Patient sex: M
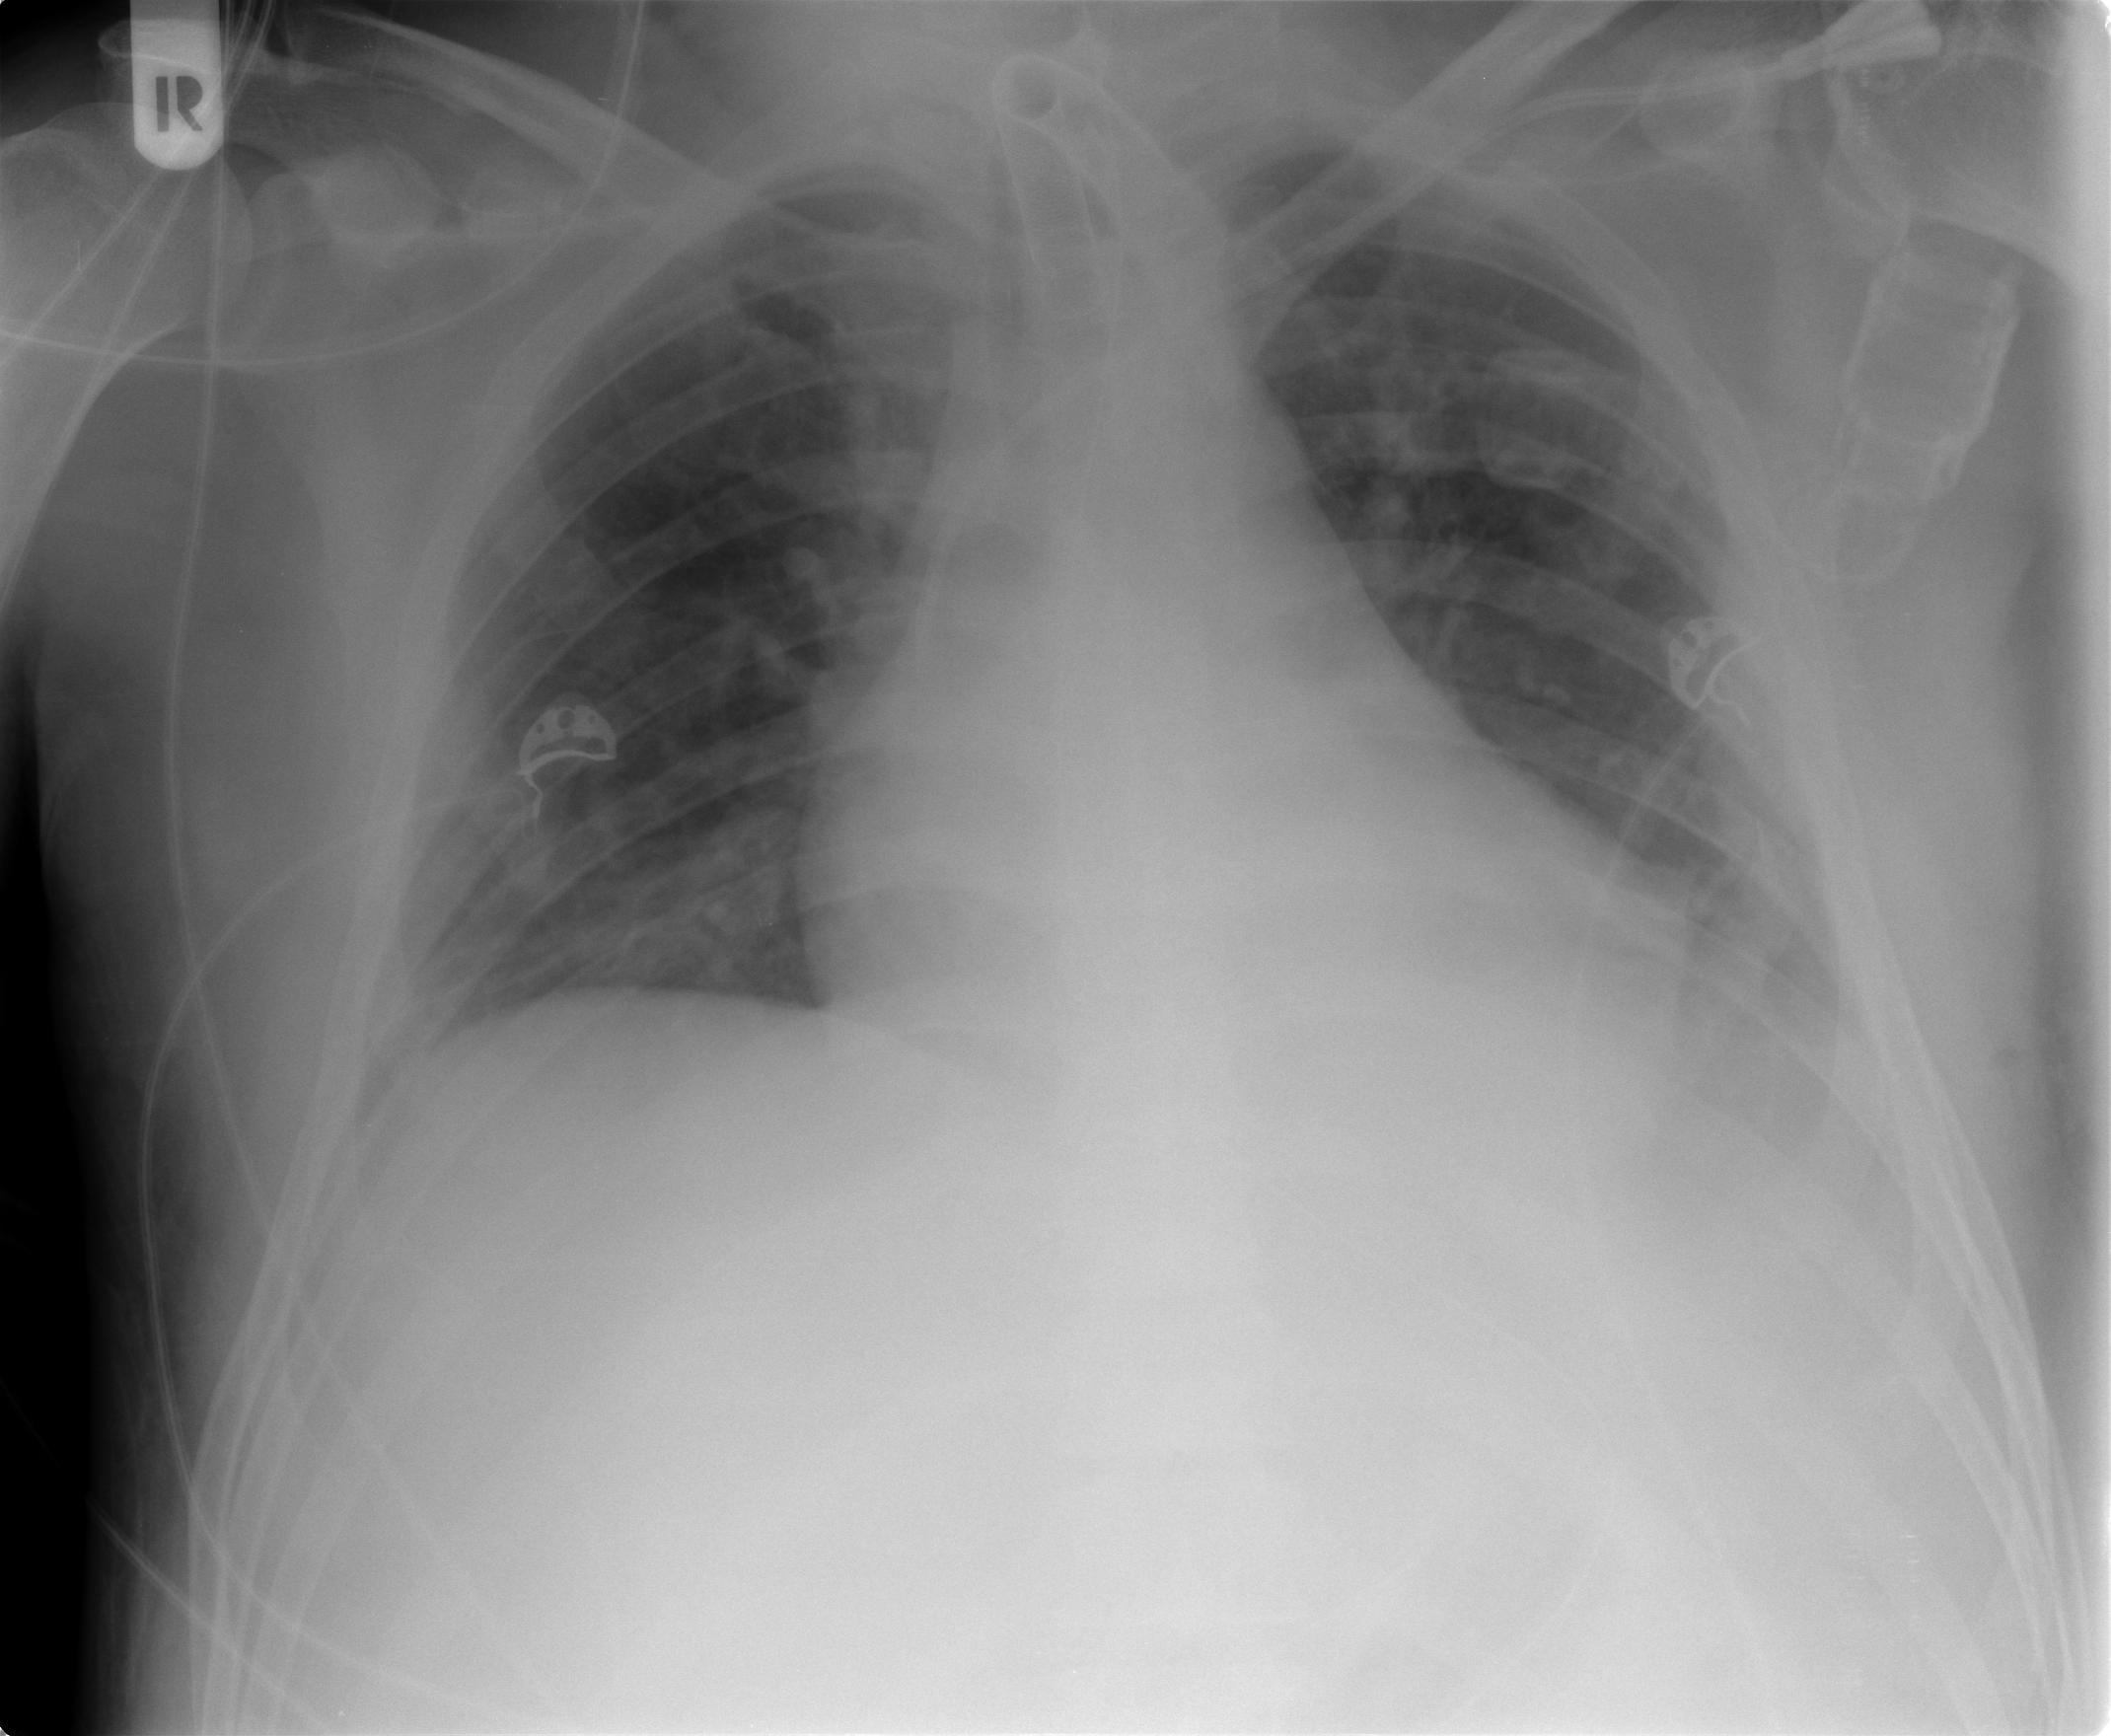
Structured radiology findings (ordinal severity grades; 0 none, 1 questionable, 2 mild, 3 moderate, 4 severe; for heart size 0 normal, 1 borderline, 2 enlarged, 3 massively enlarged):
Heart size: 2
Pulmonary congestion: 0
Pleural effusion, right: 0
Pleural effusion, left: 0
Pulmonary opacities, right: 0
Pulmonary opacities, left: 0
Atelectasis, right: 1
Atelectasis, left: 1